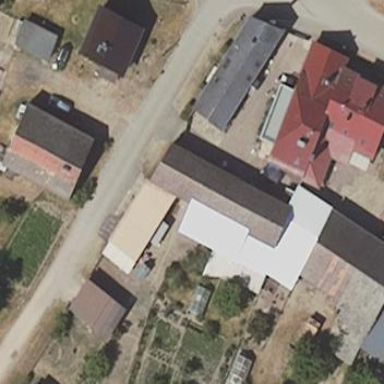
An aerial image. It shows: Shed building.